Field crop: tomato
Growth stage: 2
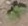
Species: solanum